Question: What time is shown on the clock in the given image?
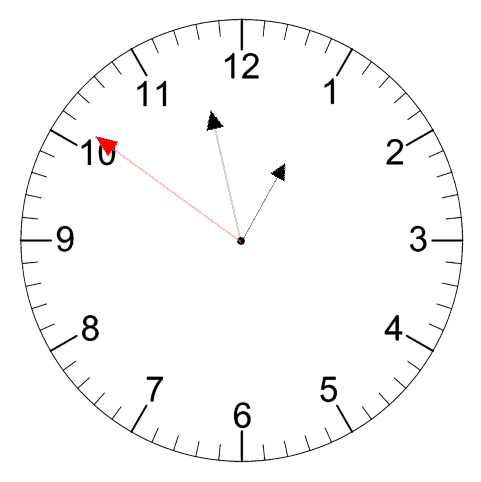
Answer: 12:57:51